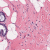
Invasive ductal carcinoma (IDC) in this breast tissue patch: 0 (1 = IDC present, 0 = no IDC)